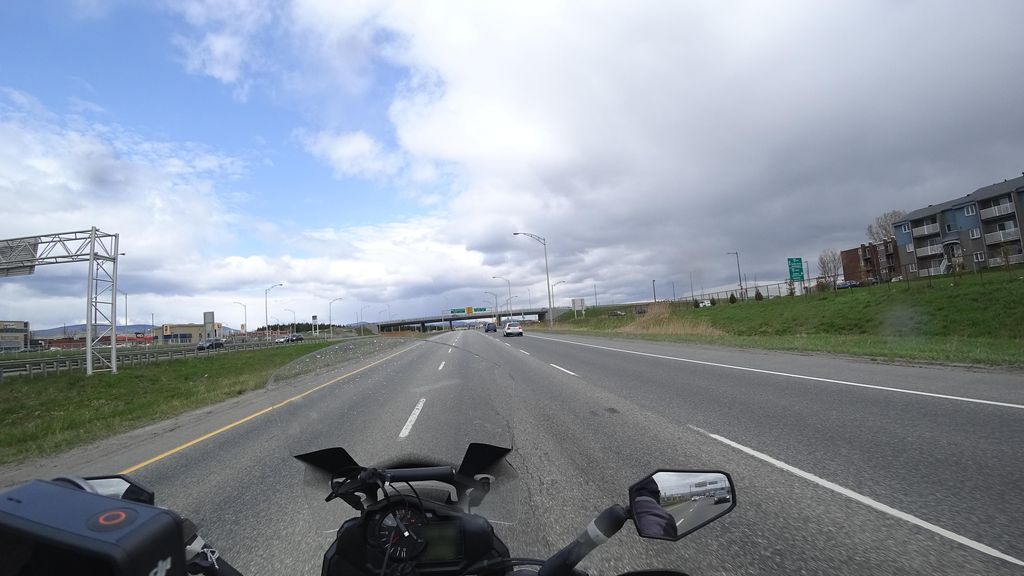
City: quebec_city